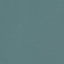
Land use / land cover: SeaLake